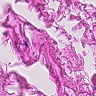
Metastatic tissue present: no